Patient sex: F
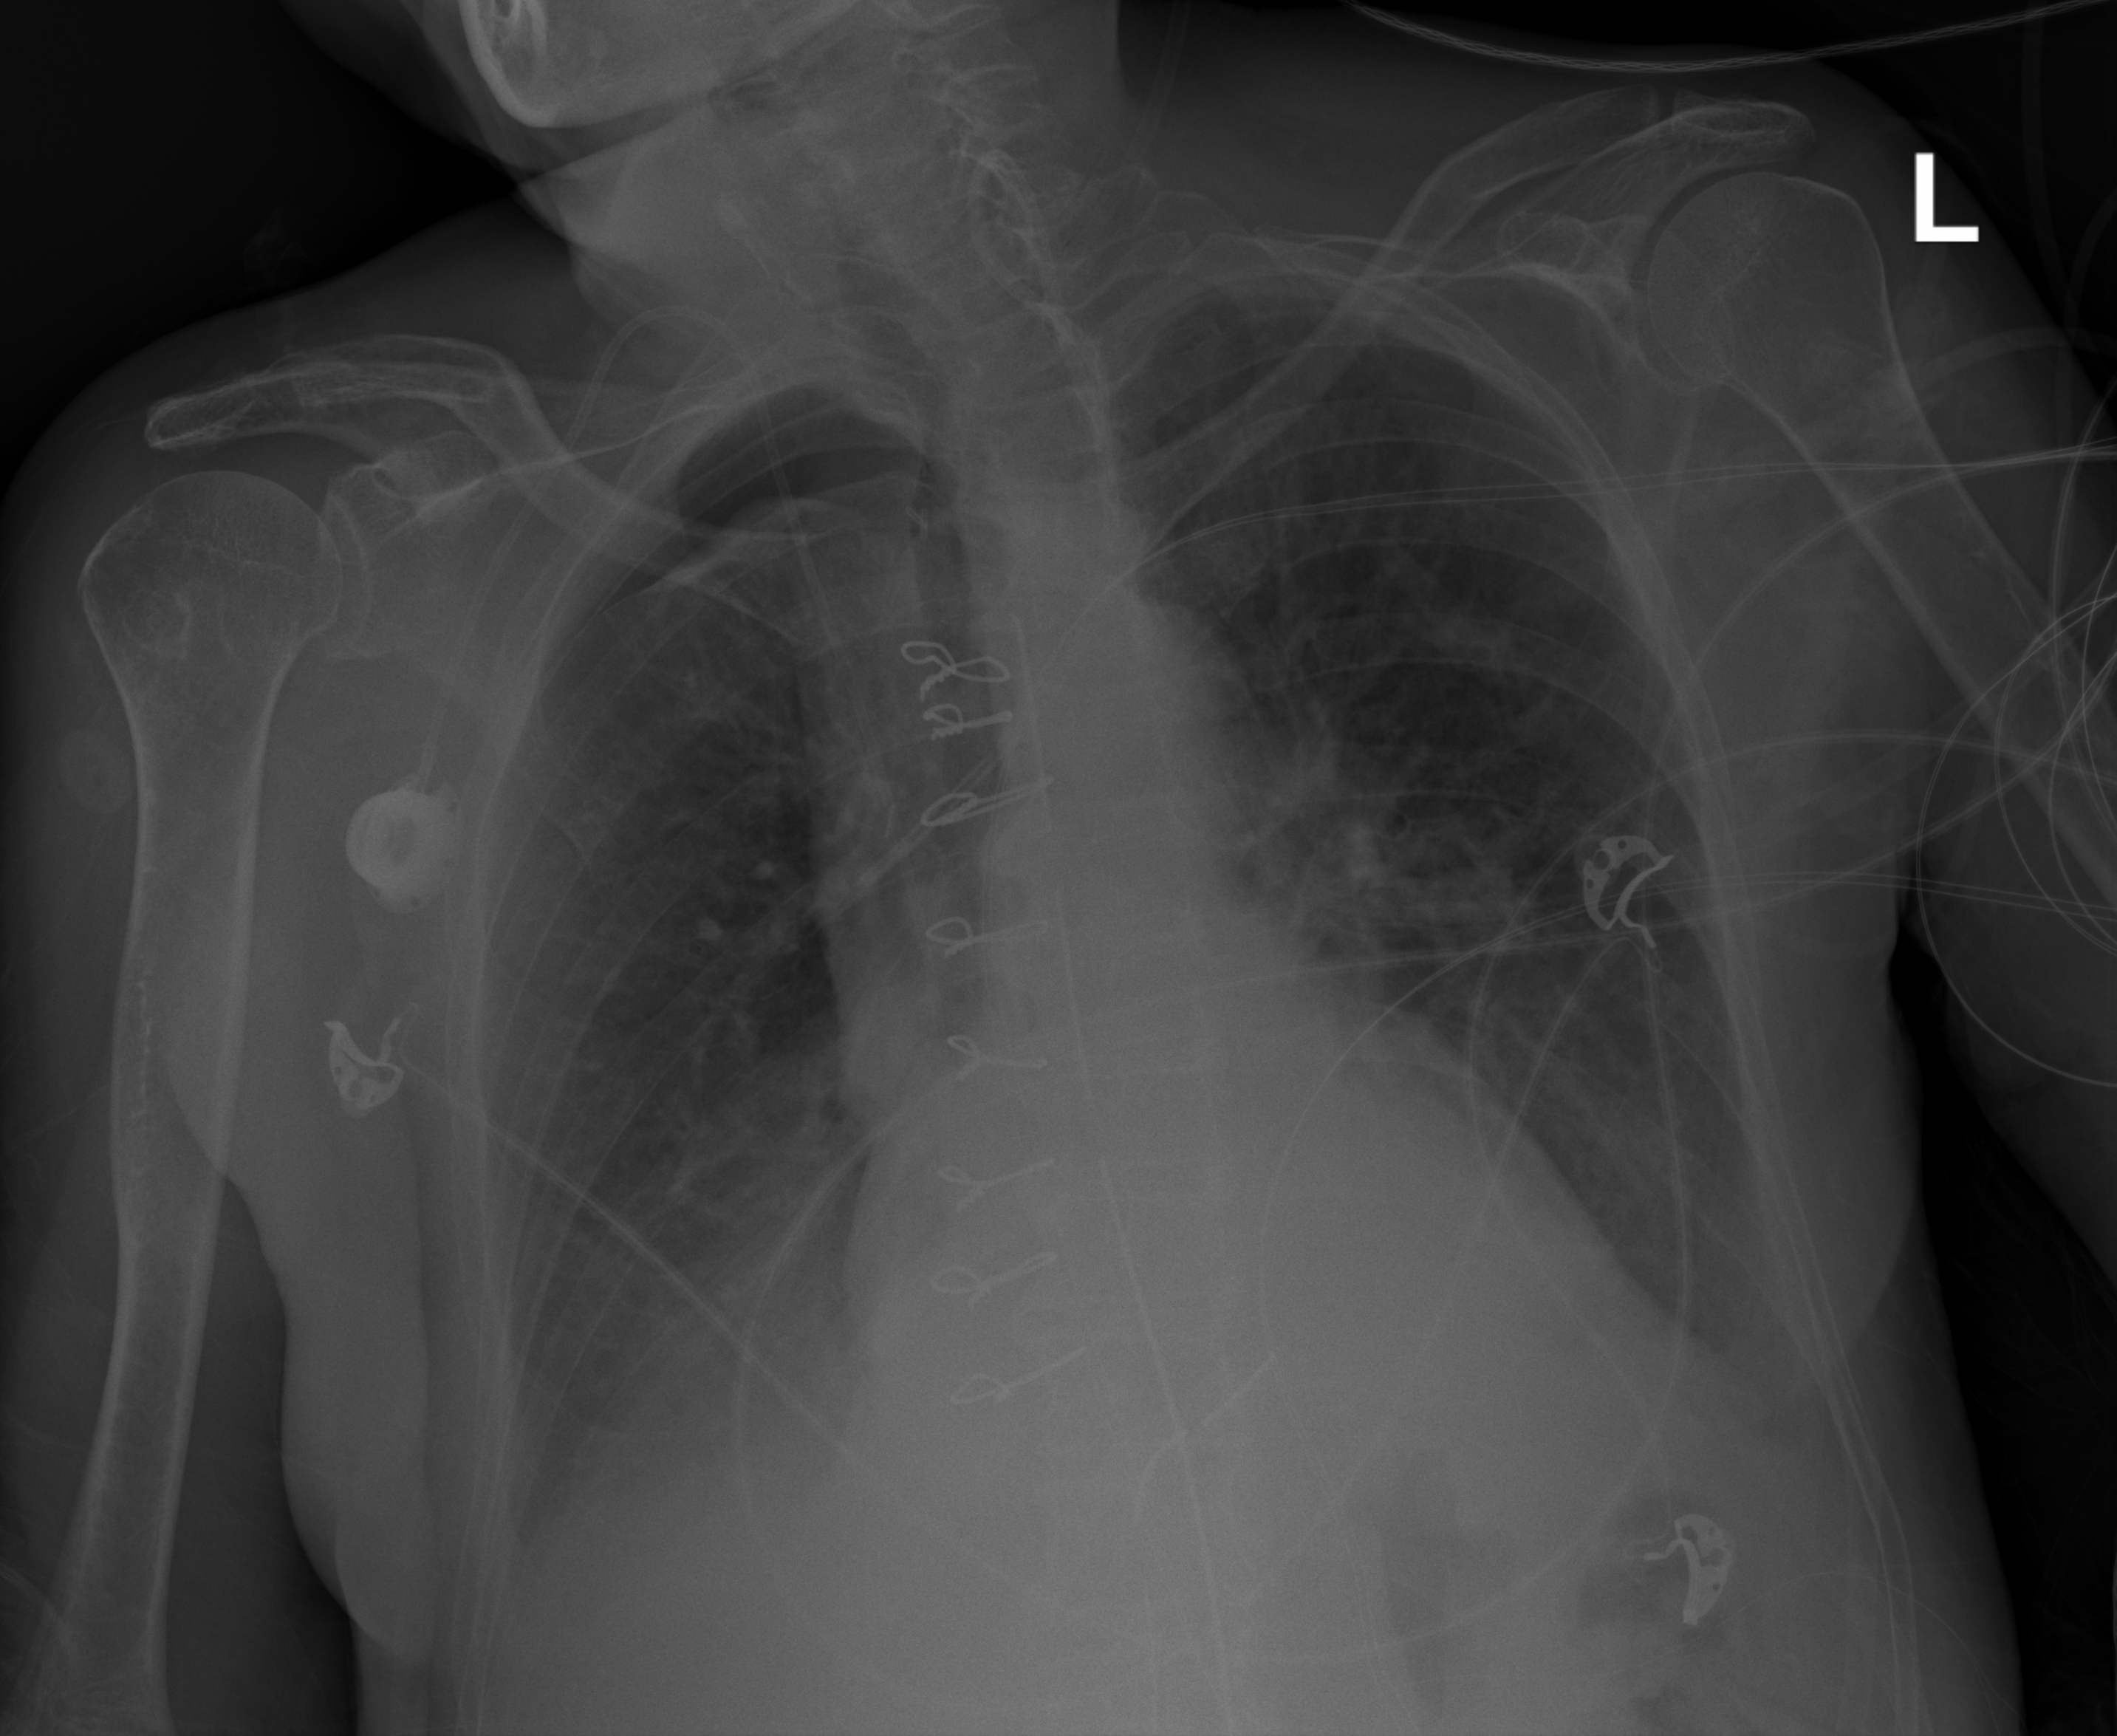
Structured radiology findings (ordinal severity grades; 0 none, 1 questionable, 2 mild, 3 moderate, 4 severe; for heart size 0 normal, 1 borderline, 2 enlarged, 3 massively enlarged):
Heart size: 0
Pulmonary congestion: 2
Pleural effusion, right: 2
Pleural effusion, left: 2
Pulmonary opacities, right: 0
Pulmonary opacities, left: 0
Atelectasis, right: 2
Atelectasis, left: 2